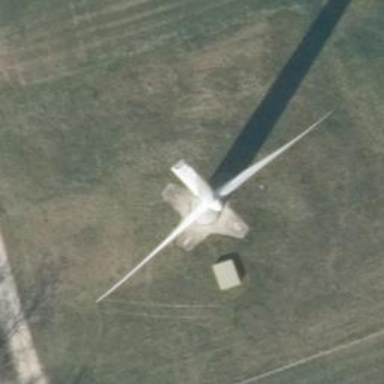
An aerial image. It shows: Wind-powered generator.